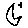
Label: moon